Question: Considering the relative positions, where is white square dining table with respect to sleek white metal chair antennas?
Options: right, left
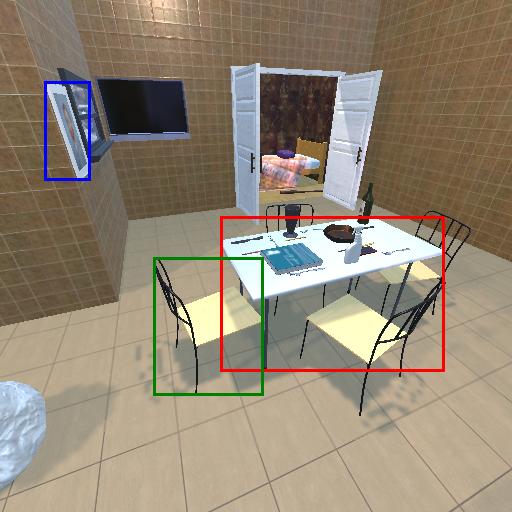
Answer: right